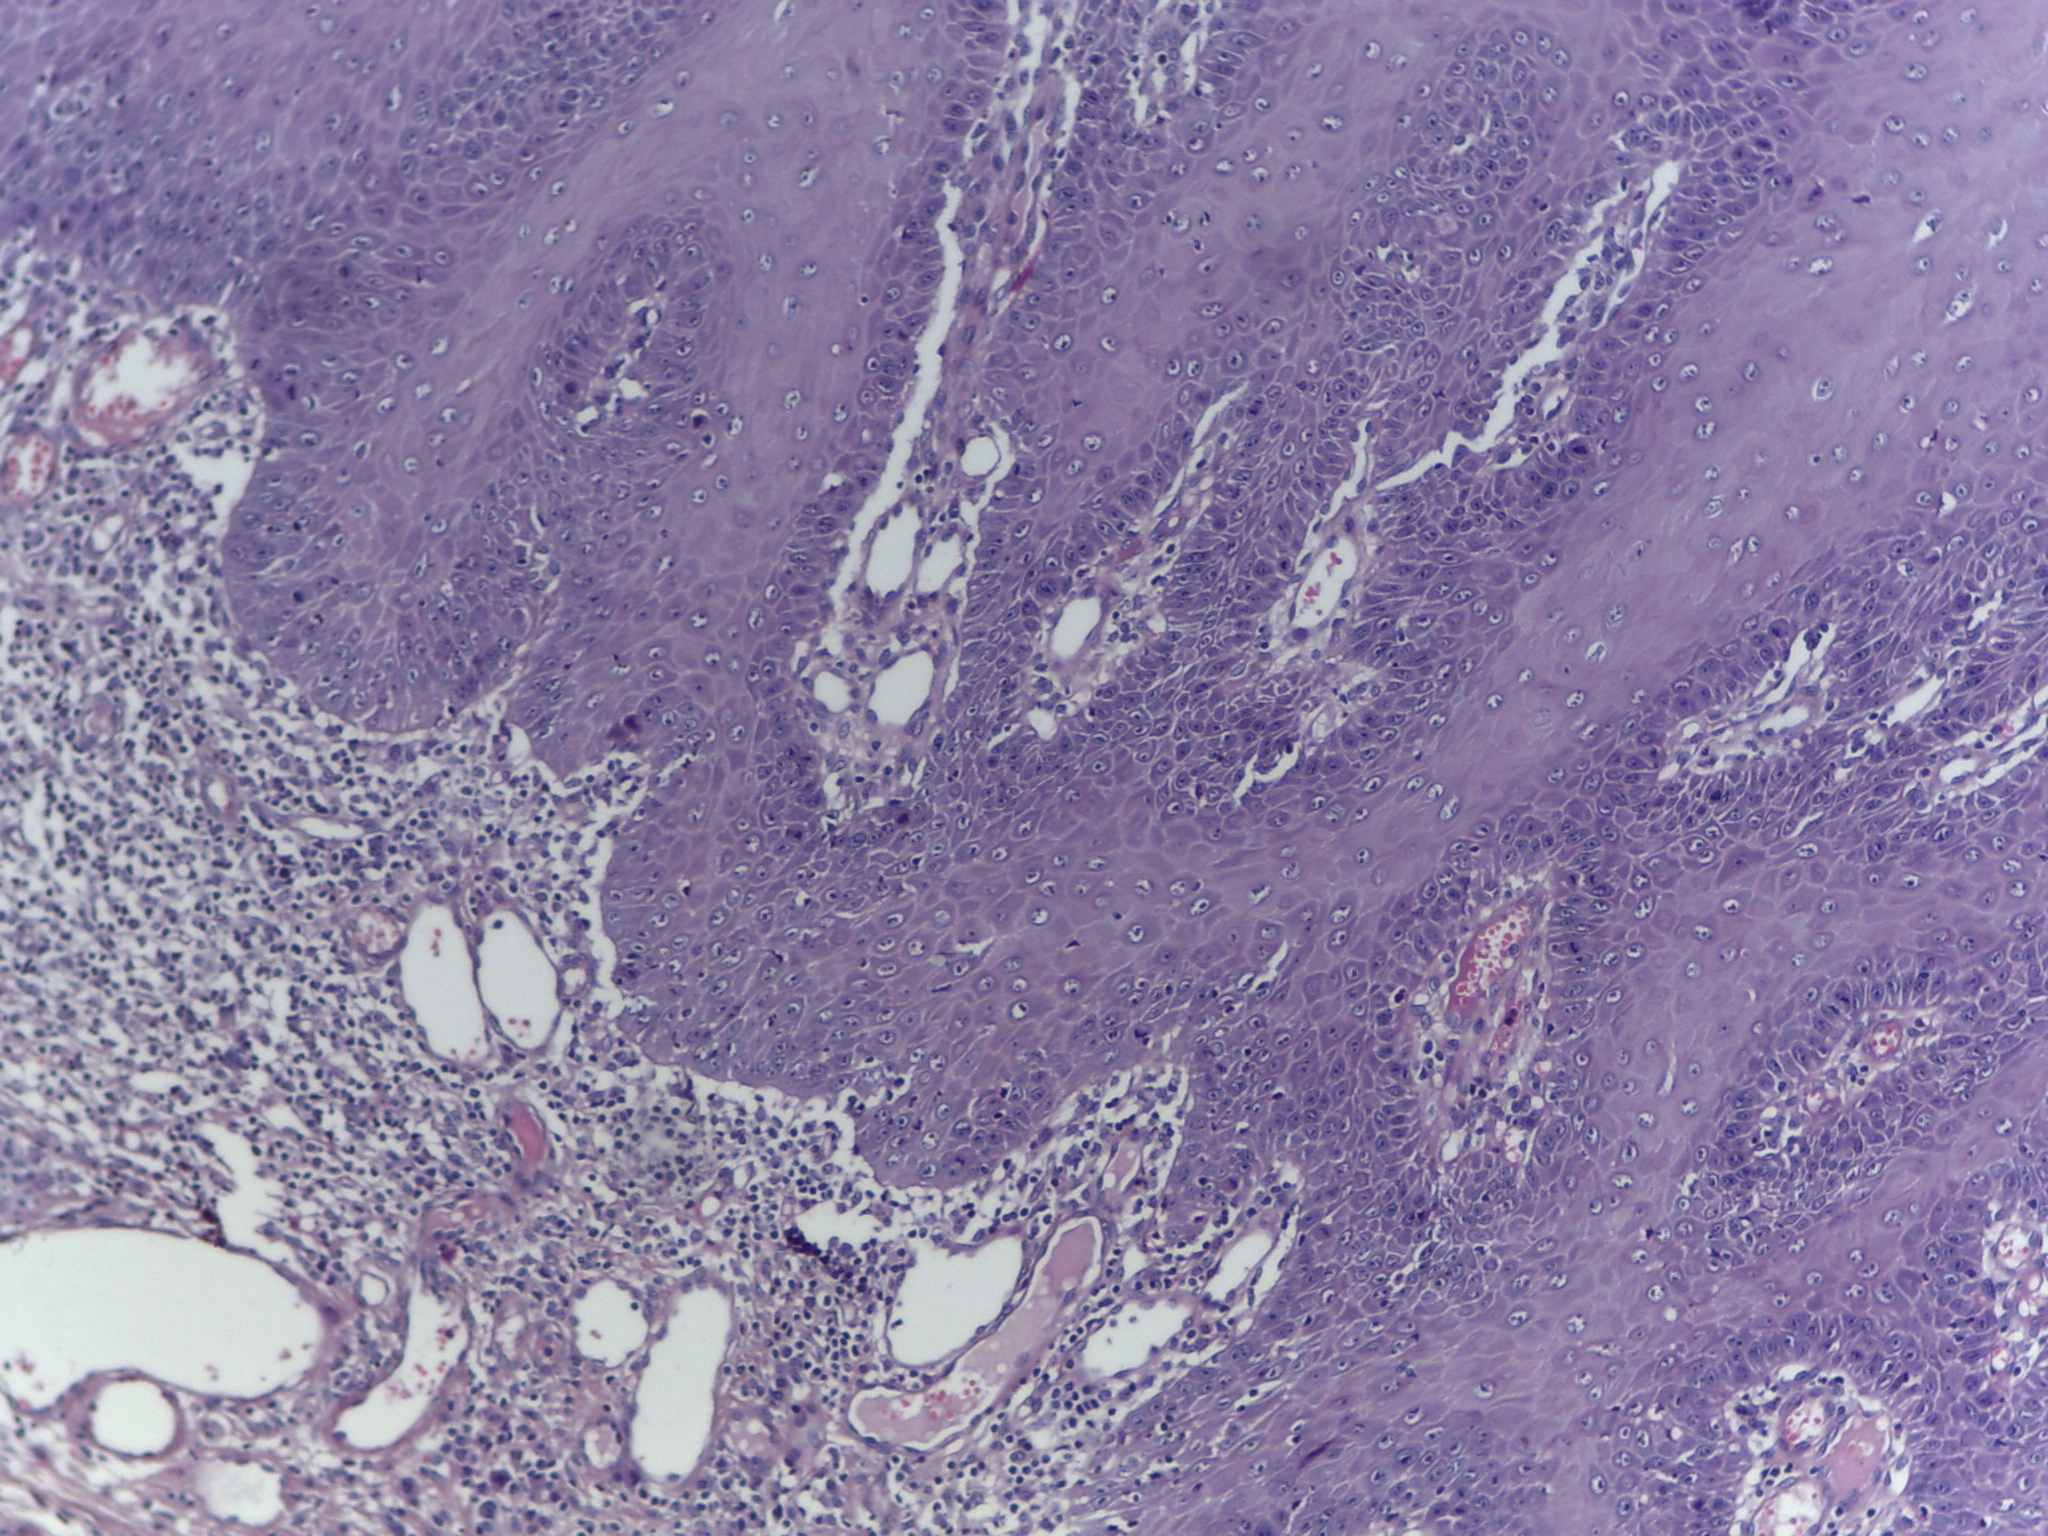
Diagnosis: OSCC